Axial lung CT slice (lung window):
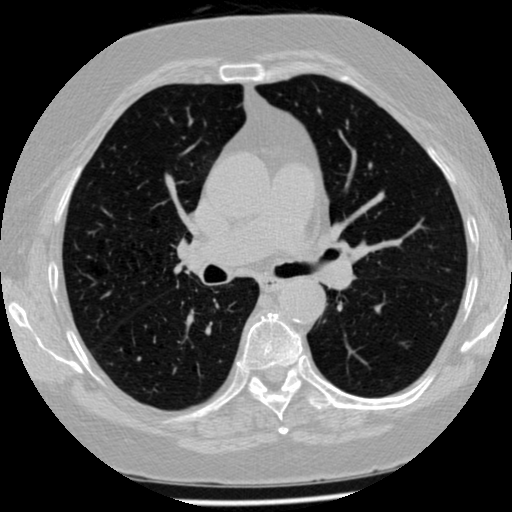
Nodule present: no